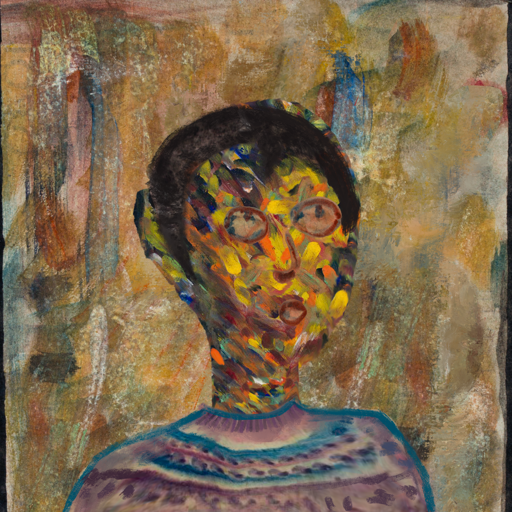
Background: Pipe, Head And Neck Side: An_Impression, Face Side: Orphan, Bust: HillGirl, Hair Side: Roy_Bahadur, Head Accessory: Blank, Second Necklace: Blank, Necklace: Blank, Baby: Blank